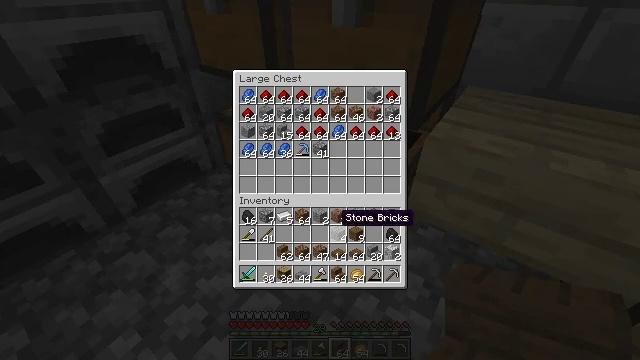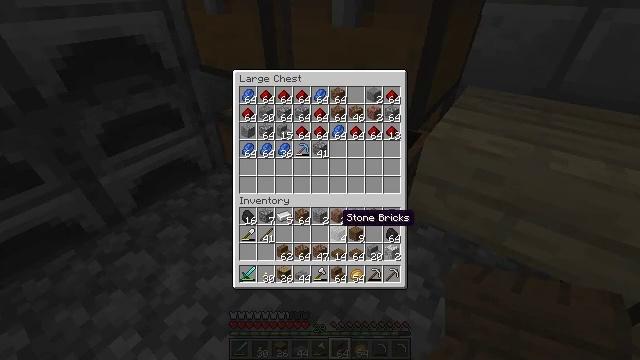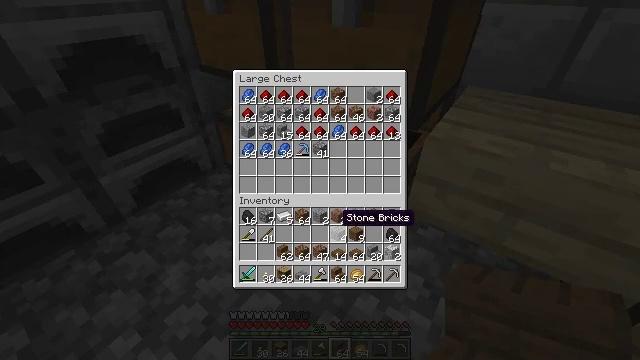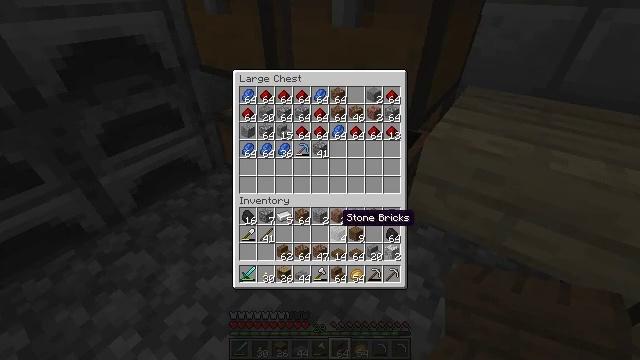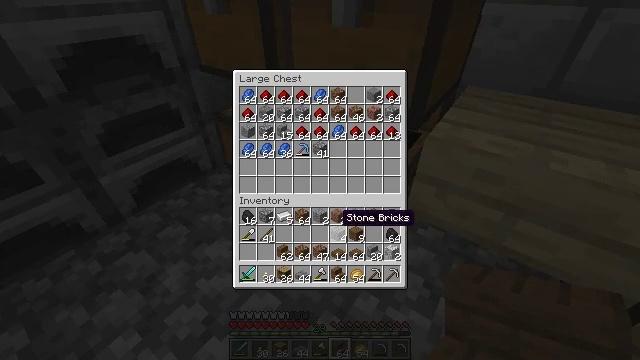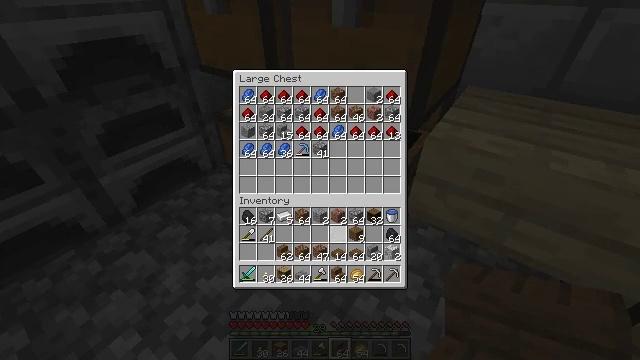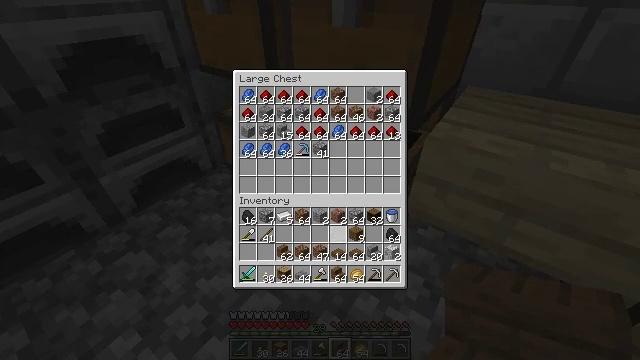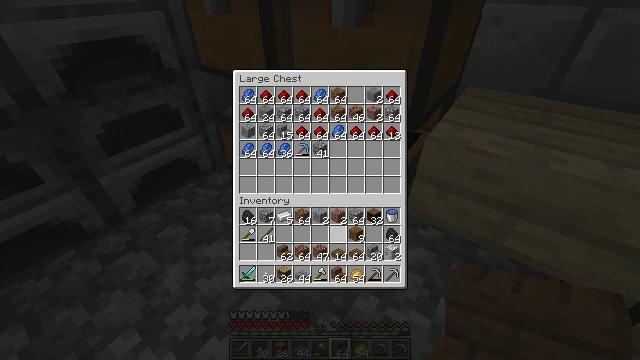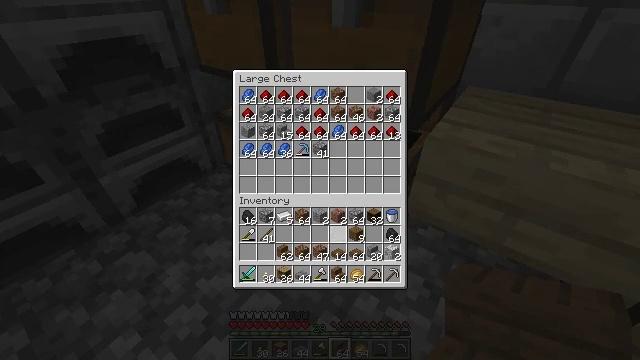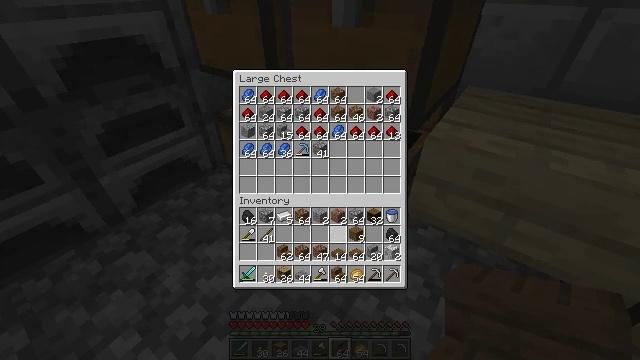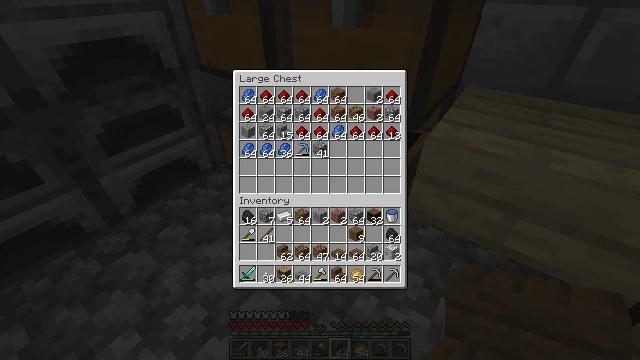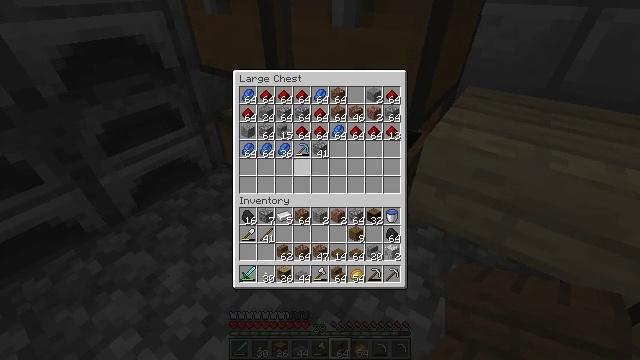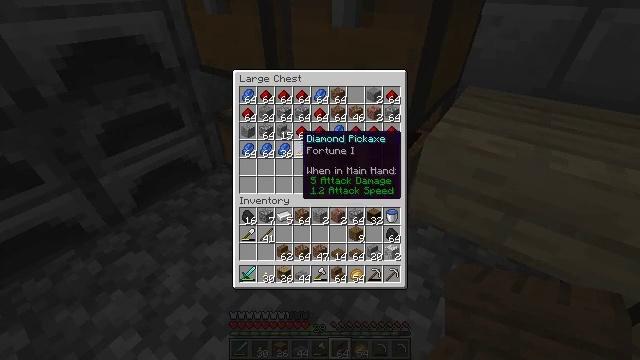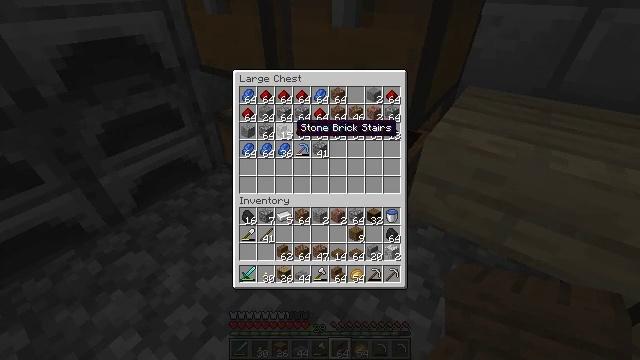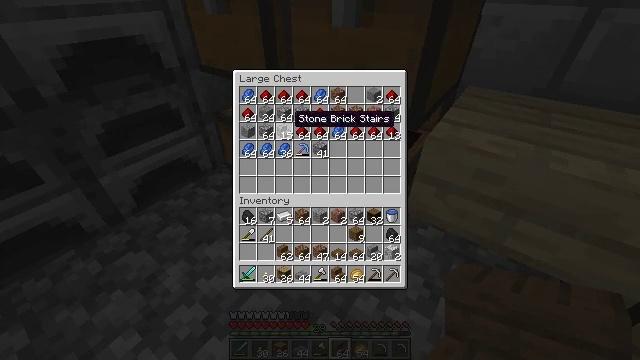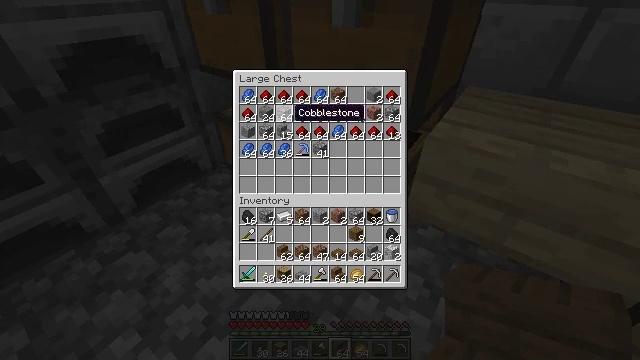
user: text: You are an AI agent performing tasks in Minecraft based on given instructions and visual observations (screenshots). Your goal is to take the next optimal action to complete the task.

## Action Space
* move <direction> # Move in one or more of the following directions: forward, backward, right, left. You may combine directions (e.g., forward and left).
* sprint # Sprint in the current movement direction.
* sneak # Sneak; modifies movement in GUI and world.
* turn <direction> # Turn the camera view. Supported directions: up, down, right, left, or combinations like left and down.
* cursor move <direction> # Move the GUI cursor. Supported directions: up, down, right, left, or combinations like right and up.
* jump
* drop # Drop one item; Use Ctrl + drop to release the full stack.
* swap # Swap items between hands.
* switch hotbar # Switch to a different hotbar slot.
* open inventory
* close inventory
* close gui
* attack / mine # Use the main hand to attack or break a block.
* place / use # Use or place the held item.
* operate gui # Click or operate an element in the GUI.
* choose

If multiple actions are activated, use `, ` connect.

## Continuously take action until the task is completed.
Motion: motion action
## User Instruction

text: Break the birch slab to collect it.
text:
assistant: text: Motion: sneak
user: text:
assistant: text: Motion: sneak
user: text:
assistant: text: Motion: sneak
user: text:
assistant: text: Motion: sneak
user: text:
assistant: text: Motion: sneak, operate gui
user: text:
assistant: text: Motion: sneak, operate gui
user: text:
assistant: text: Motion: sneak, operate gui
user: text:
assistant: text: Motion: sneak
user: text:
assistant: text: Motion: sneak
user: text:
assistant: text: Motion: sneak, cursor move left and up
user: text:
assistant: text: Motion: sneak, cursor move left and up
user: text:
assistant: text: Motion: sneak, cursor move left and up
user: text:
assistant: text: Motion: sneak, cursor move up
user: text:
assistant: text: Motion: sneak, cursor move up
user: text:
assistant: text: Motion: sneak
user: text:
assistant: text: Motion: sneak
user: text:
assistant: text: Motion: sneak
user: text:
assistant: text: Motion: sneak
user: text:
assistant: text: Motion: sneak
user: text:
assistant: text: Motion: sneak, operate gui
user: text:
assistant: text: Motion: sneak, operate gui
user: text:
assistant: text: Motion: sneak, cursor move left
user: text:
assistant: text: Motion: sneak, operate gui
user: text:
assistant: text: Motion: sneak, operate gui
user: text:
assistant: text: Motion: sneak, operate gui
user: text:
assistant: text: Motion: sneak, cursor move down
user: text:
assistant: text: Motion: sneak, cursor move down
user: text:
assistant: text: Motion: sneak, cursor move down
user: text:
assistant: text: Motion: sneak
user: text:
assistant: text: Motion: sneak